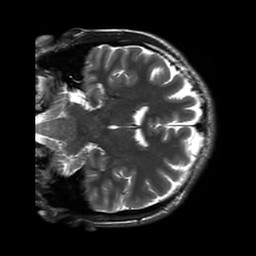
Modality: T2w
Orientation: coronal
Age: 27
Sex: male
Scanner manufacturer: siemens
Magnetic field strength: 3 T
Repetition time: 8.53 s
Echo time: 0.091 s